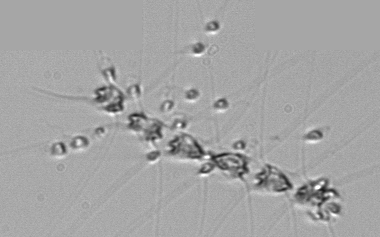
Label: Chaetoceros_didymus_TAG_external_flagellate